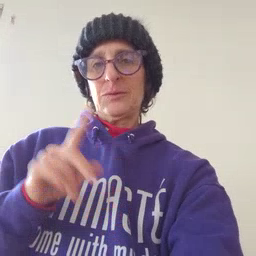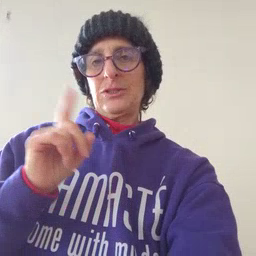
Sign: where